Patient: sex F, age 53
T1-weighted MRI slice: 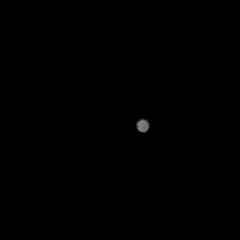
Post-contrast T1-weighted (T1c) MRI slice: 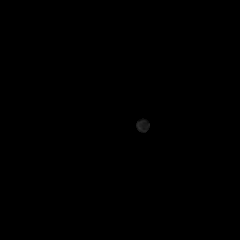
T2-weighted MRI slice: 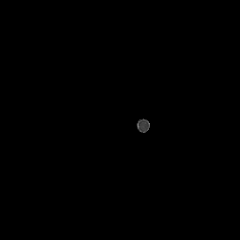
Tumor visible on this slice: no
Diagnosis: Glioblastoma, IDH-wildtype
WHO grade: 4